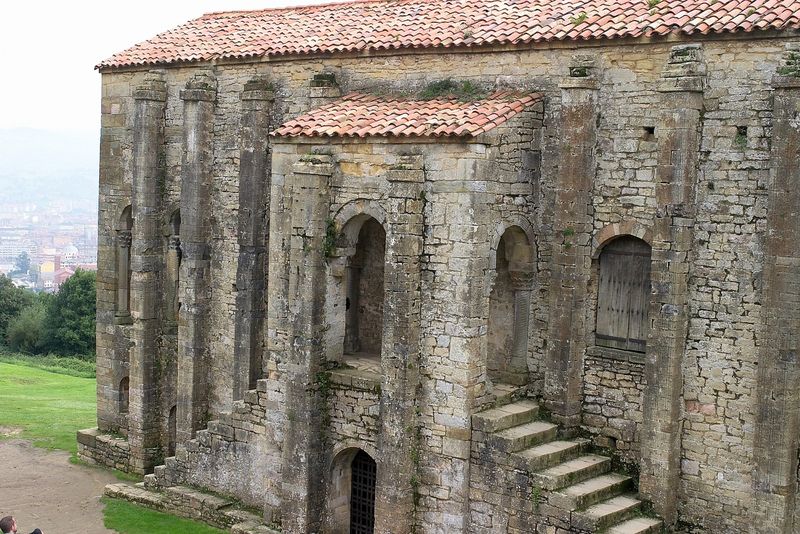
Titel: Santa Maria del Naranco
Standort: Oviedo, Santa Maria del Naranco (EU - E)
Schlagwörter: himmel, bäume, grün, fenster, grau, holz, säulen, tür, dach, gebäude, gras, haus, rot, wiese, alt, architektur, mensch, stein, steine, hügel, gitter, kirche, dachziegel, fensterläden, vorbau, schiff, italien, mauer, ziegel, pilaster, treppe, treppen, stufen, tor, foto, eingang, burg, kloster, palast, mauerwerk, rom, antik, romanik, römisch, basilica, rustica, mörtel, tonziegel, stsdt, hallenkireche, horitzong